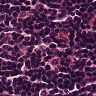
Metastatic tissue present: no